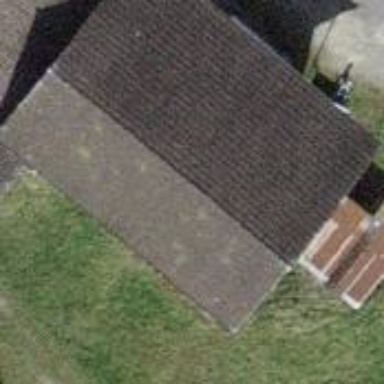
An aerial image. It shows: Farm auxiliary building with gabled roof.